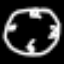
Label: clock